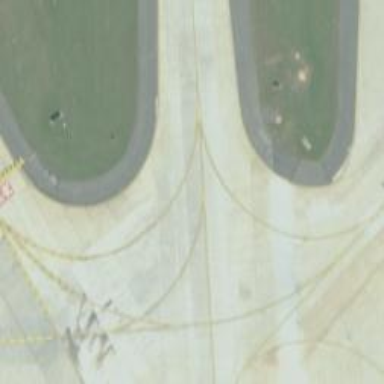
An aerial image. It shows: Image of taxiway at airport.